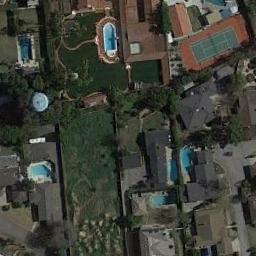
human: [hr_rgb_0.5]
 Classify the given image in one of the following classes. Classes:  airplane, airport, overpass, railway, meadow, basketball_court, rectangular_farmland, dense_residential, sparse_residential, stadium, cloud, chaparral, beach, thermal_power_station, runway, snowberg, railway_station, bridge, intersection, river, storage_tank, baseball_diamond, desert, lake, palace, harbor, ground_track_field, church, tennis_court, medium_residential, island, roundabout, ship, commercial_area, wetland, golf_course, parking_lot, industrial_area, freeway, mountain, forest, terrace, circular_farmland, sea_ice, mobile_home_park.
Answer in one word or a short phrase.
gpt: tennis_court